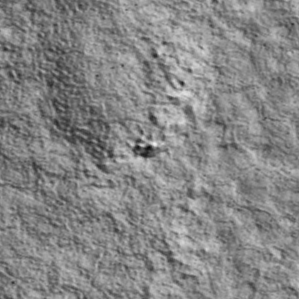
Label: non_frost